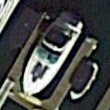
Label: civil